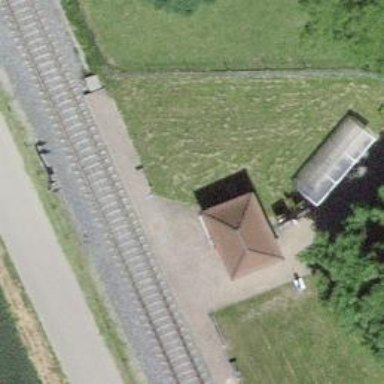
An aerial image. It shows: Railway station.